Brain MRI, t1w sequence, axial 2D slice.
Patient: age 46, sex F, weight 95 kg, height 1.95 m
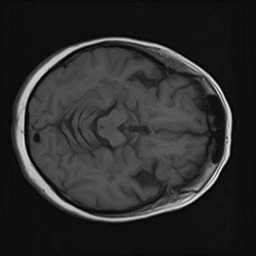